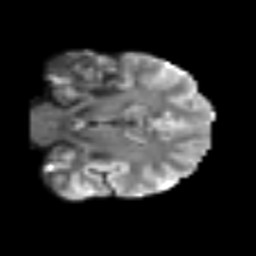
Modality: T2w
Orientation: coronal
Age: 63
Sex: male
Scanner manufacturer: siemens
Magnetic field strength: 3 T
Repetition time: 6.1 s
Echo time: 0.101 s